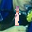
Label: 1